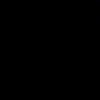
Label: space